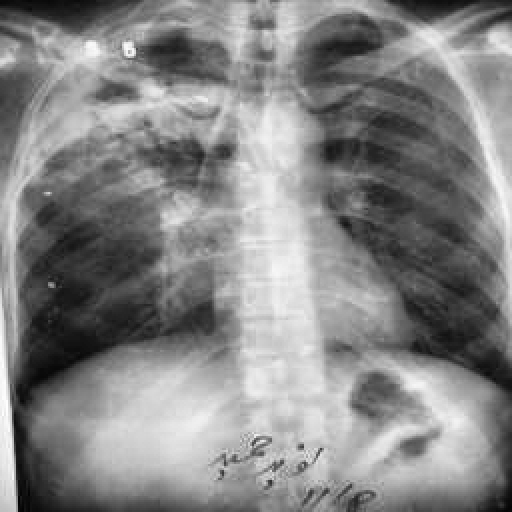
Finding: TUBERCULOSIS